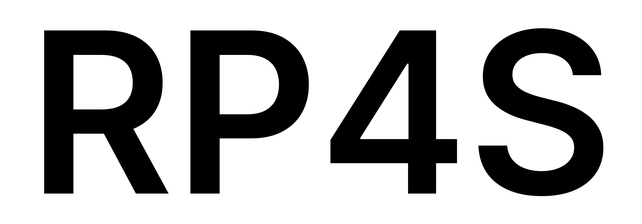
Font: Inter_SemiBold